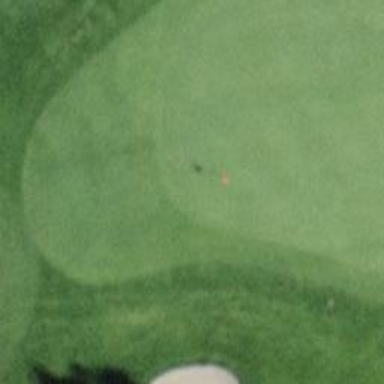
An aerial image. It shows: View of golf hole.